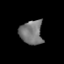
Tissue: prostate
Cell type: T cells
Senescence score: 0.3165
Nuclear area (px): 535
Mean DAPI intensity: 120.391